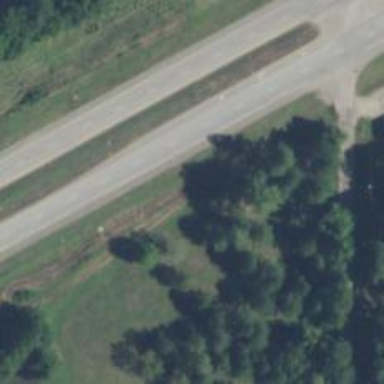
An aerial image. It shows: Asphalt trunk highway classified as expressway.